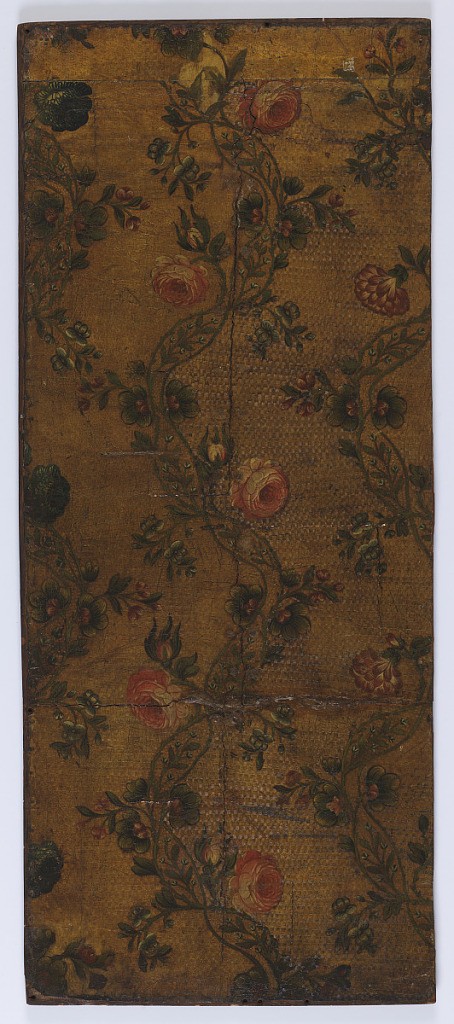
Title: Sidewall
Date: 1750–1800
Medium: leather
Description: Vining floral design. Red flowers and blue flowers on intertwined vines. Painted on embossed surface.